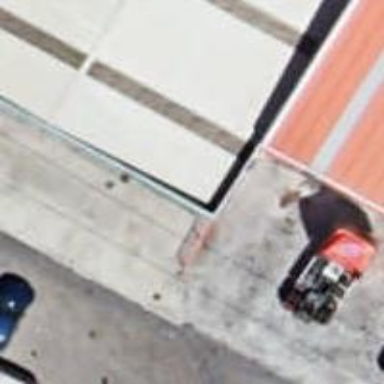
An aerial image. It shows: Warehouse building.